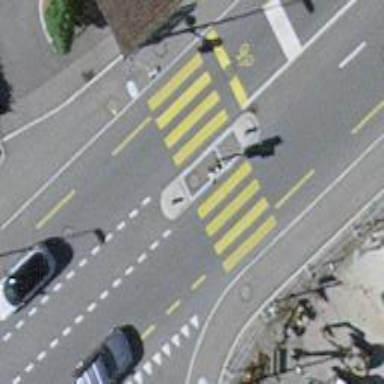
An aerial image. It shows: Zebra crossing controlled by traffic signals.